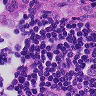
Metastatic tissue present: yes